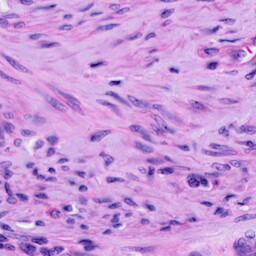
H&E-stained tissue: Cervix